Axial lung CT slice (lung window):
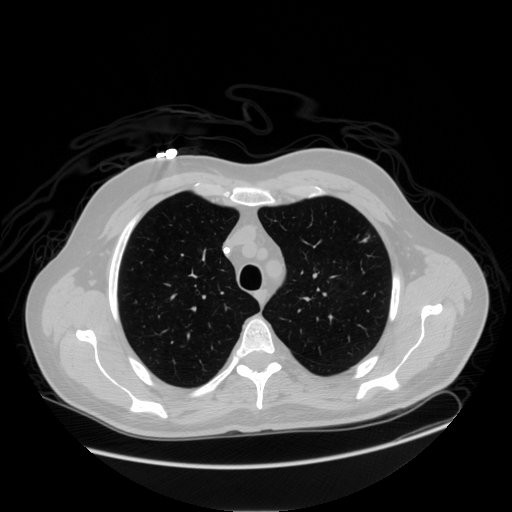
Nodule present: no